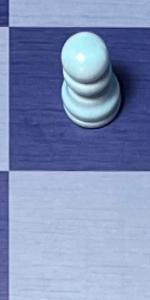
Label: Empty